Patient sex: M
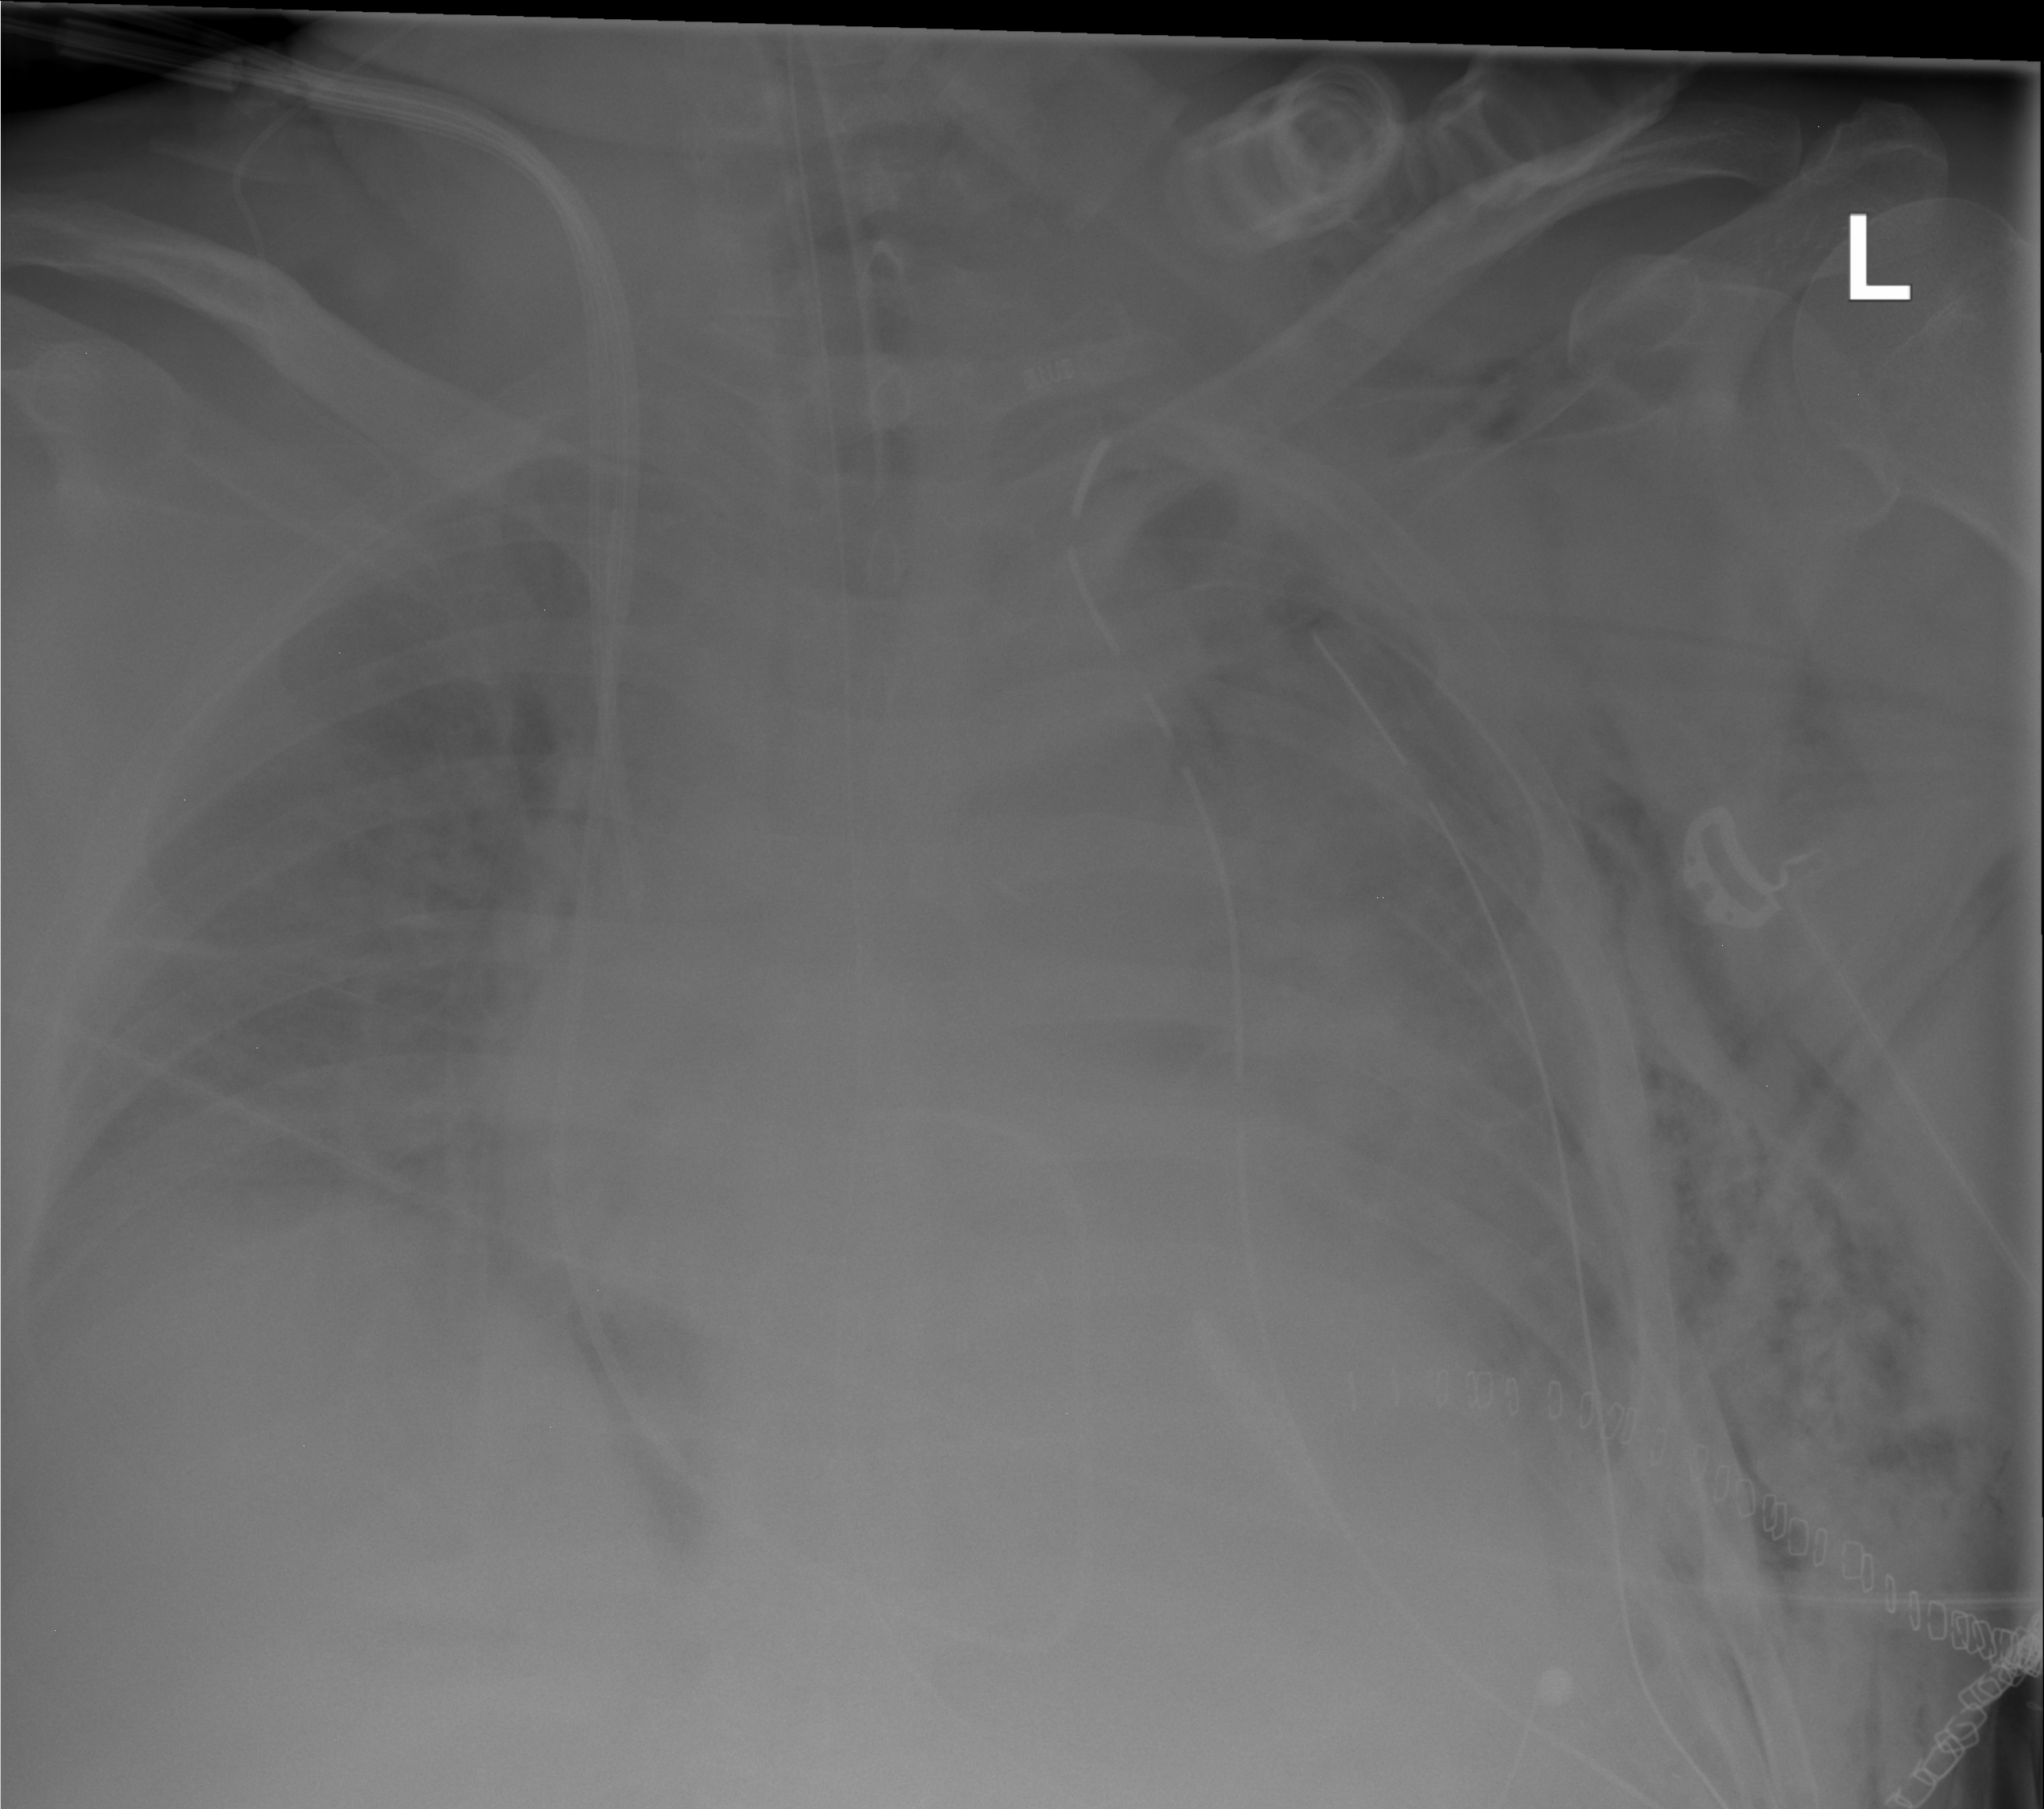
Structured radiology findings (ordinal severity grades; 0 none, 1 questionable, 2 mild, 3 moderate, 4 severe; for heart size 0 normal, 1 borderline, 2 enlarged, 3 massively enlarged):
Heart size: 2
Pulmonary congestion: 2
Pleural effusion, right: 0
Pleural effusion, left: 2
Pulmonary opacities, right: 0
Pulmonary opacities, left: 3
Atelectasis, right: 0
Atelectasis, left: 0